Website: home-depot
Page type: payment
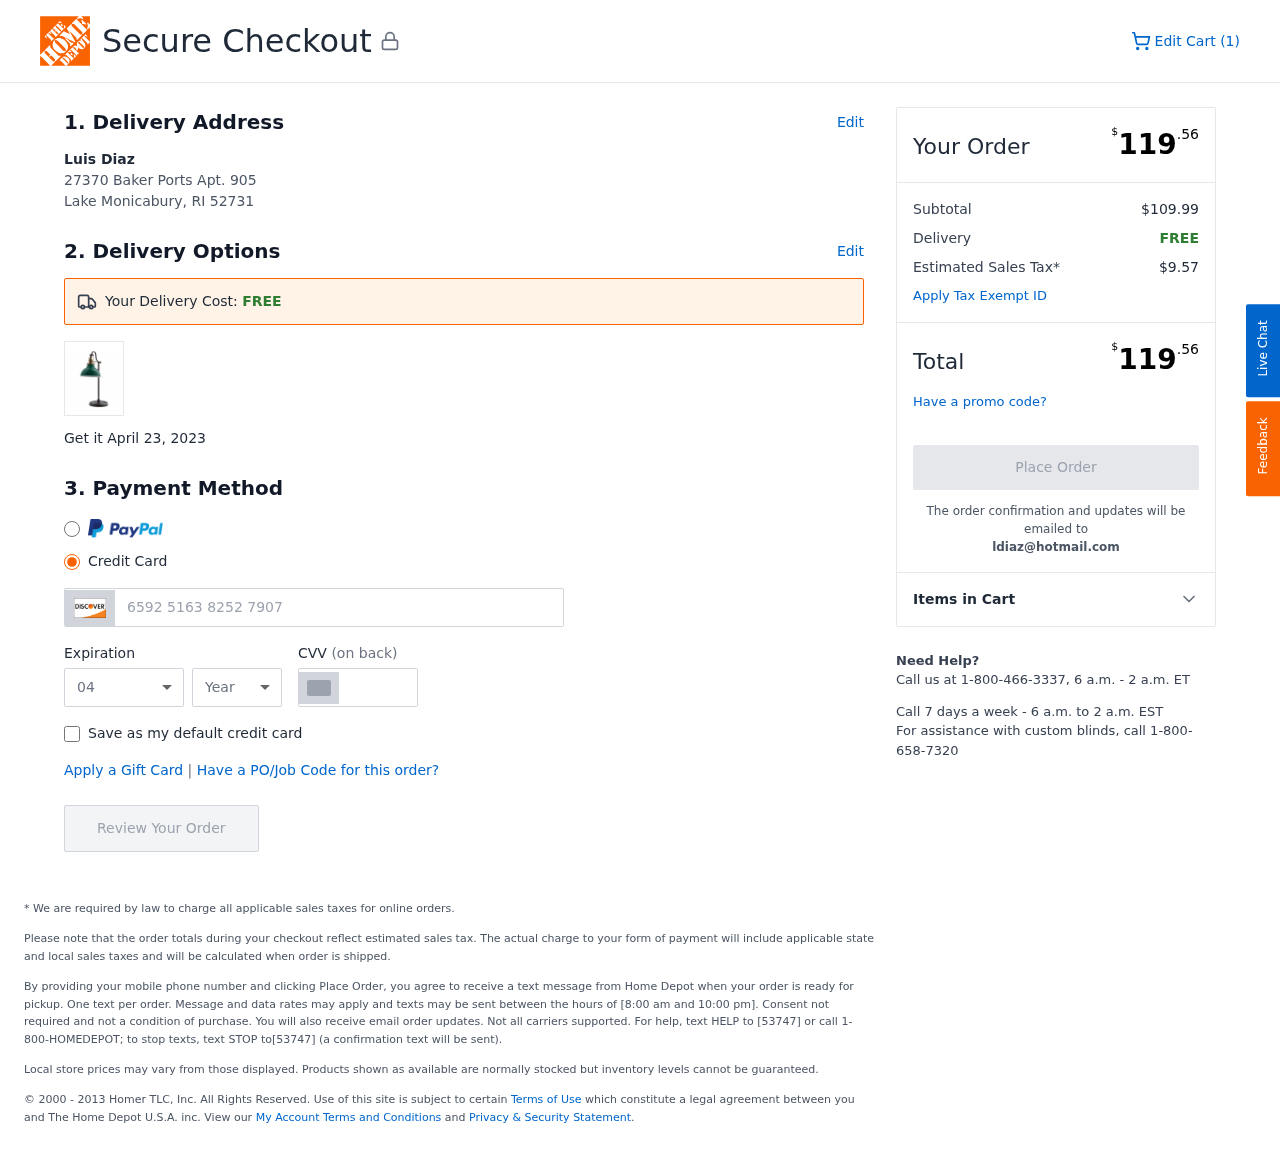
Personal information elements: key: PII_CARD_CVV
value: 865
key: PII_CARD_EXPIRY_MONTH
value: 04
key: PII_CARD_EXPIRY_YEAR
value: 29
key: PII_CARD_NUMBER
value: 6592 5163 8252 7907
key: PII_CITY_STATE_ZIP
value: Lake Monicabury, RI 52731
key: PII_EMAIL
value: ldiaz@hotmail.com
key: PII_FULLNAME
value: Luis Diaz
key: PII_STREET
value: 27370 Baker Ports Apt. 905
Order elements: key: ORDER_NUM_ITEMS
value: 1
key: ORDER_DELIVERY_DATE
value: April 23, 2023
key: ORDER_TOTAL
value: $119.56
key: ORDER_SUBTOTAL
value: $109.99
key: ORDER_SHIPPING_COST
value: FREE
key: ORDER_TAX
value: $9.57